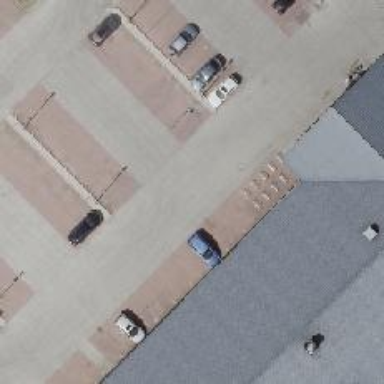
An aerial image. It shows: Parking aisle designated as service road.